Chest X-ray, AP view. Patient: 56 years old, sex F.
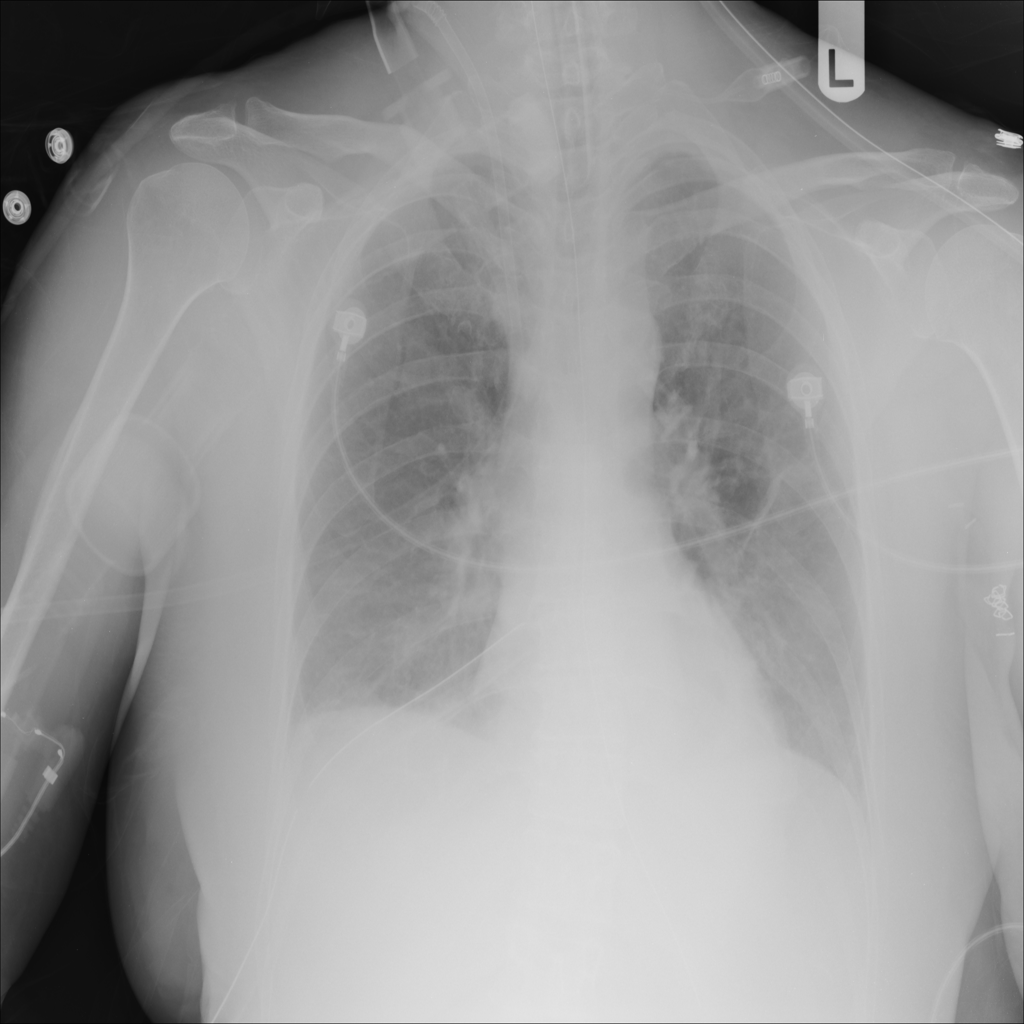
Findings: No Finding